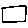
Label: square